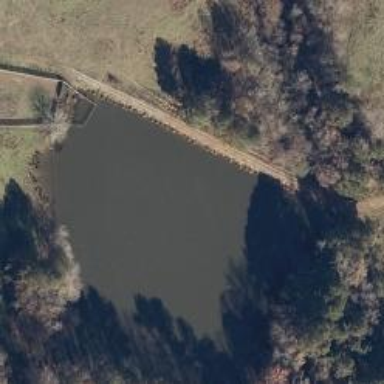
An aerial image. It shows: Reservoir.